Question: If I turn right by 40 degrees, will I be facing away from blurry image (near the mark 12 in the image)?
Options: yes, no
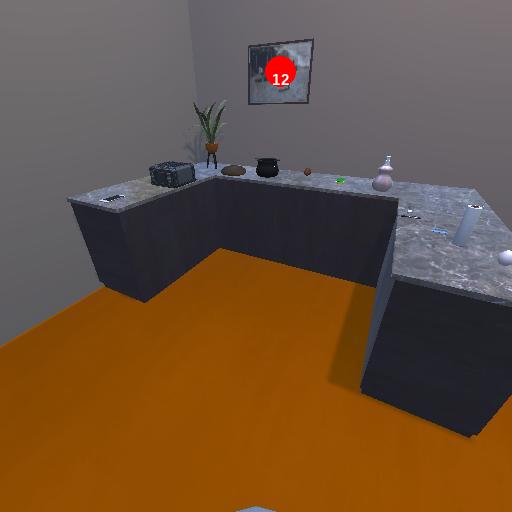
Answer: yes